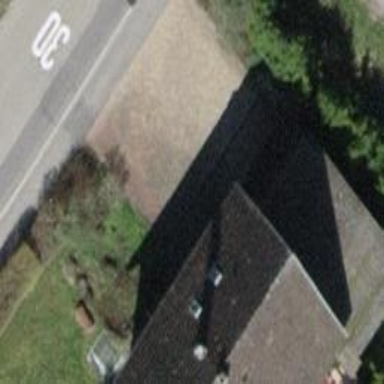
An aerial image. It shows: Garage building.